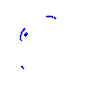
Particle: kaon